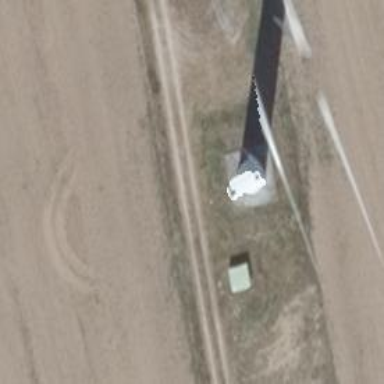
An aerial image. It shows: Wind generator powered by horizontal axis wind turbine.